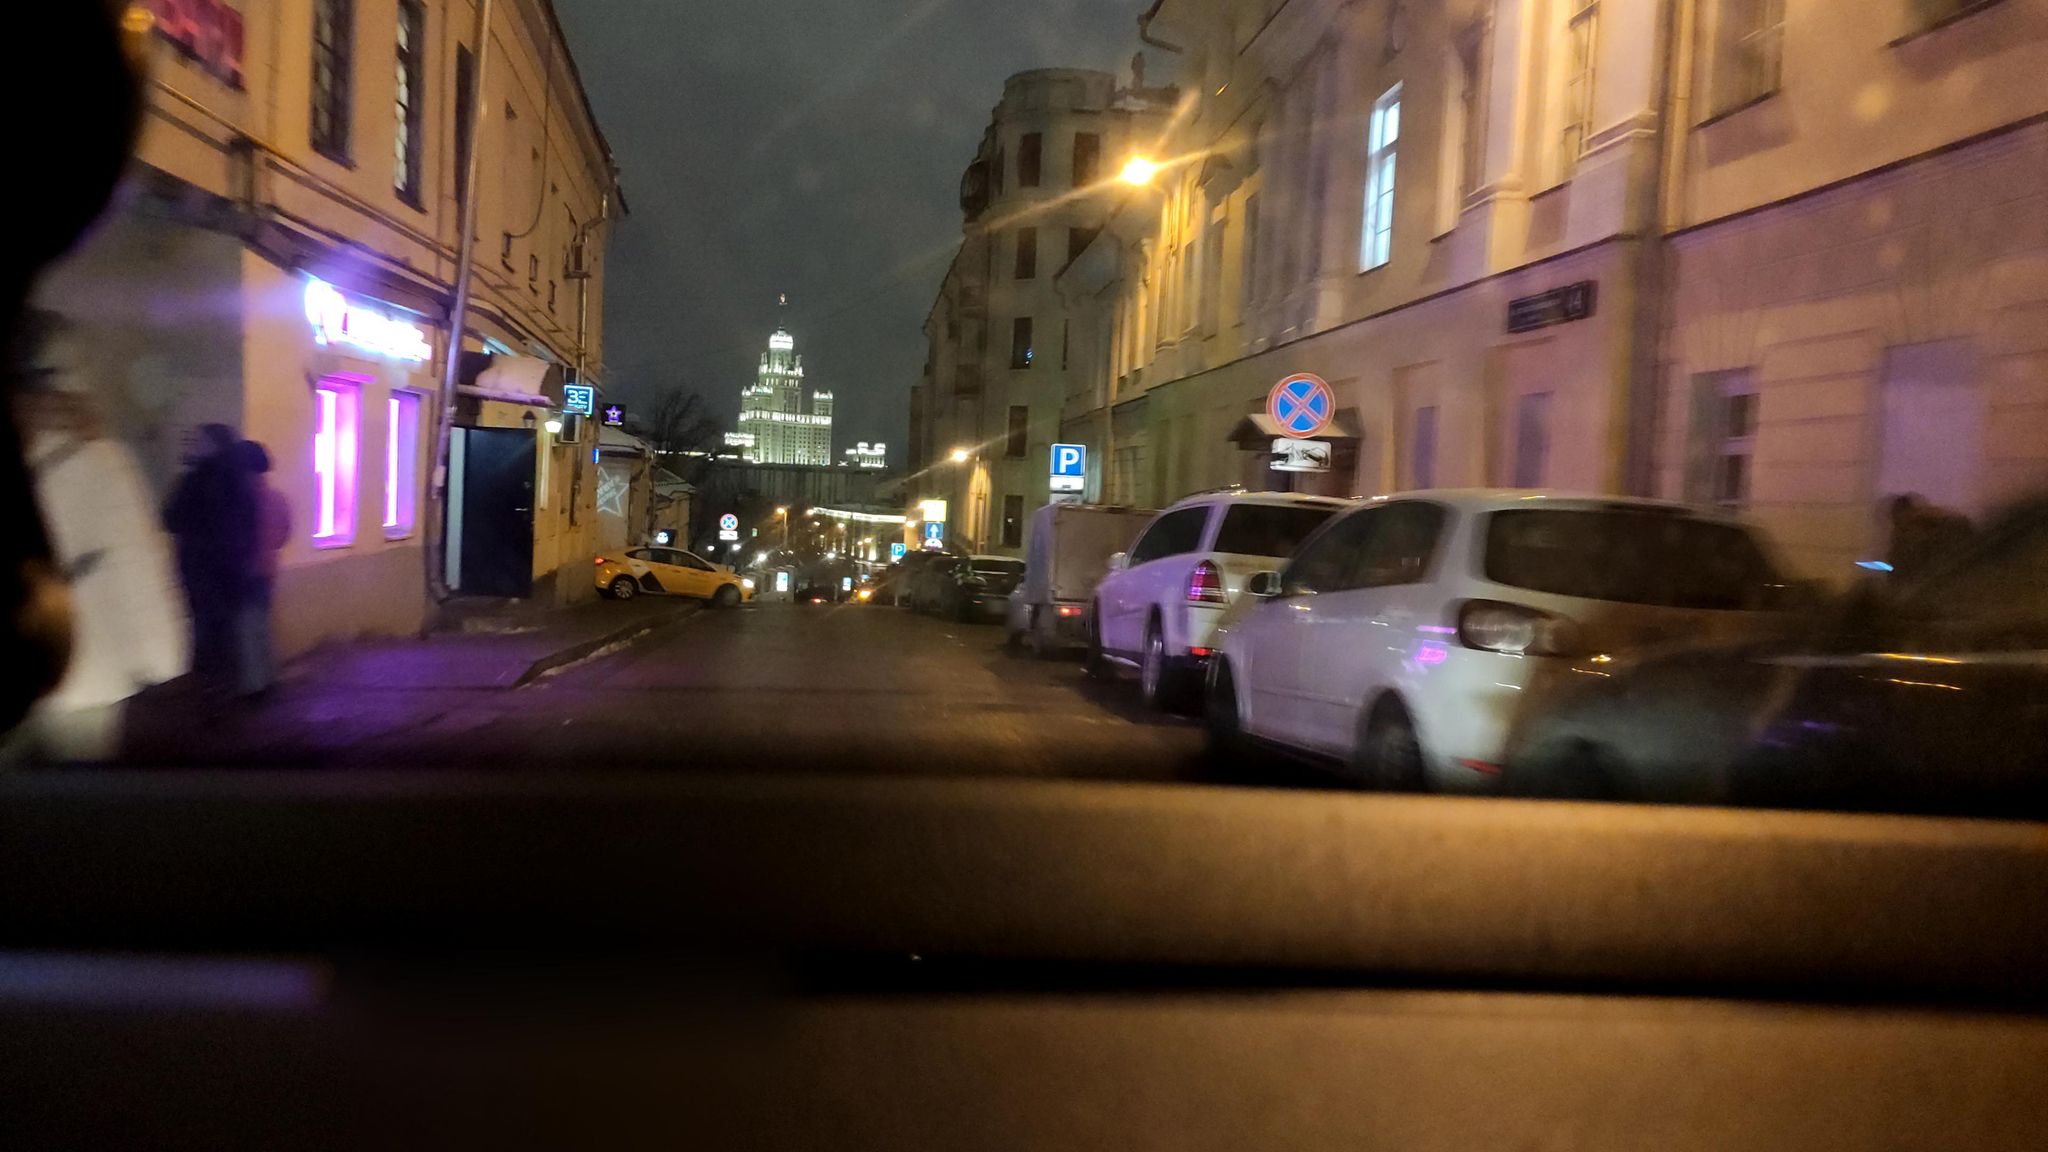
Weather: snowy
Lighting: night
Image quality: slightly poor
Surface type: driving surface
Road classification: unclassified
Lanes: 1
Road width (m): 7.8
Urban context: urban centre
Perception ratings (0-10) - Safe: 2.23, Lively: 9.04, Beautiful: 4.63, Boring: 2.6, Depressing: 4.47, Wealthy: 6.53